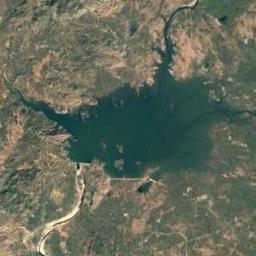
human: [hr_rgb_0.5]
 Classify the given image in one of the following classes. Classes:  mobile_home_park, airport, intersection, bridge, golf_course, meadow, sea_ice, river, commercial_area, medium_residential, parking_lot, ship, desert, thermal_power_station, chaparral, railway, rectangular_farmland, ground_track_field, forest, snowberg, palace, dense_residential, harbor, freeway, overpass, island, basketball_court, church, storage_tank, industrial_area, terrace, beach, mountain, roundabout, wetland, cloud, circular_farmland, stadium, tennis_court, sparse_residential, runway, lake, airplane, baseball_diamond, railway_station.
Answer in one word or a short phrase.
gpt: lake